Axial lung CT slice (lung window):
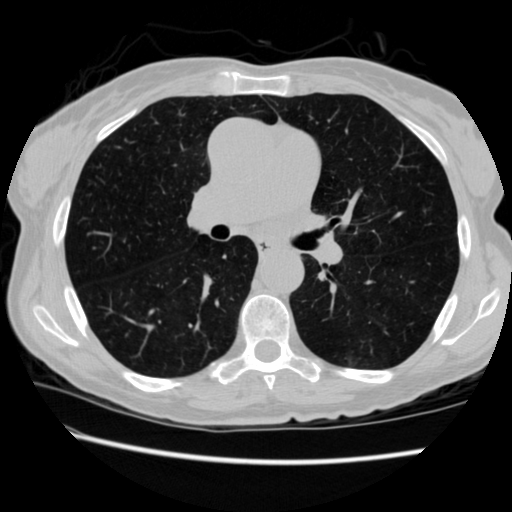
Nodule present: no